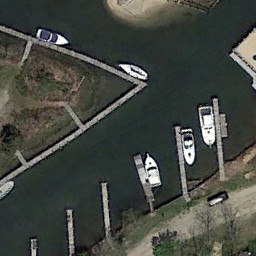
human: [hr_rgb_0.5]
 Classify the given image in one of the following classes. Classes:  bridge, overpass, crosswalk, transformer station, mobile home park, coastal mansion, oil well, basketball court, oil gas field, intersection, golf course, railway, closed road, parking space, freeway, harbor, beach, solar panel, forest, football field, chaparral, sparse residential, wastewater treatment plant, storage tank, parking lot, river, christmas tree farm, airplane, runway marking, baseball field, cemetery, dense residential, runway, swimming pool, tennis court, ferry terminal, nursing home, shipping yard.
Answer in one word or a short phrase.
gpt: ferry terminal